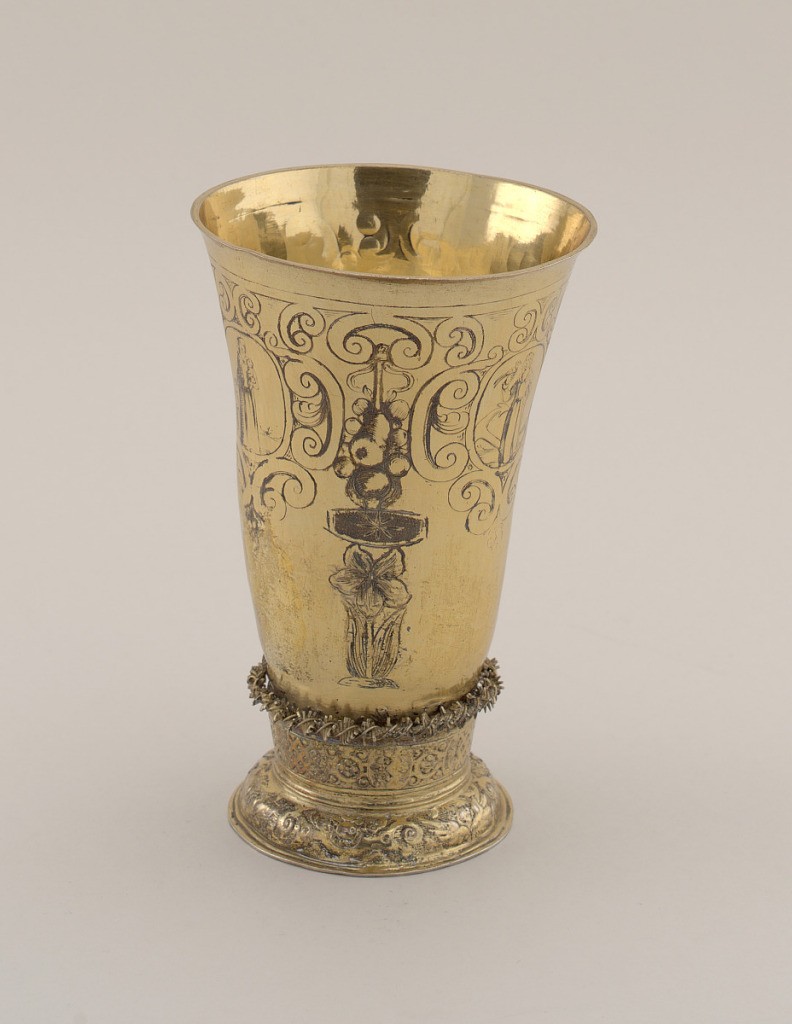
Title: Beaker
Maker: Geert Jacobs van Ootmarssen, Dutch
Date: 1678–1679
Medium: silver, gold
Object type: beaker
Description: Tall, trumpet-shaped cup with incised flowers and fruits between c-scrolls surrounding three cartouches, each containing a woman symbolizing Faith, Hope and Charity respectively; "crown of thorn" band encircles the beaker where footed section decorated with strapwork, and winged cherub joins cup.